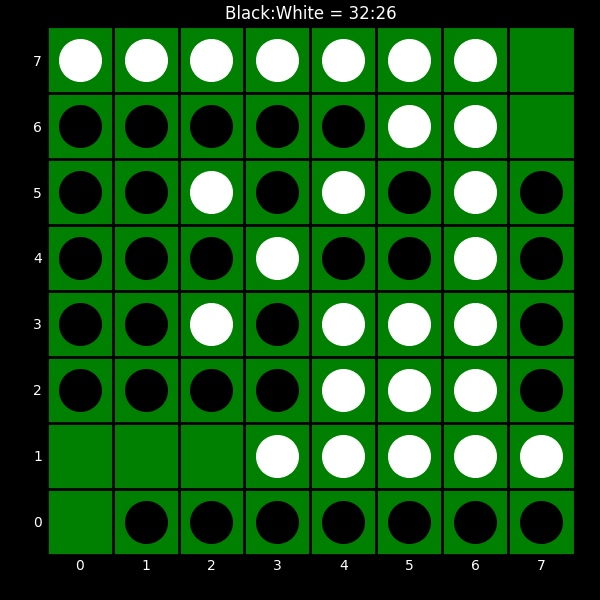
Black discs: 32
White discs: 26